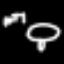
Label: mushroom